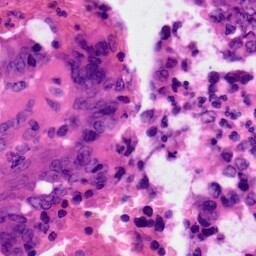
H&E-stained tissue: Colon